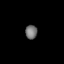
Tissue: lung
Cell type: Smooth muscle cells
Senescence score: 0.6008
Nuclear area (px): 163
Mean DAPI intensity: 115.147